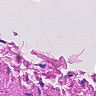
Metastatic tissue present: no